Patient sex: F
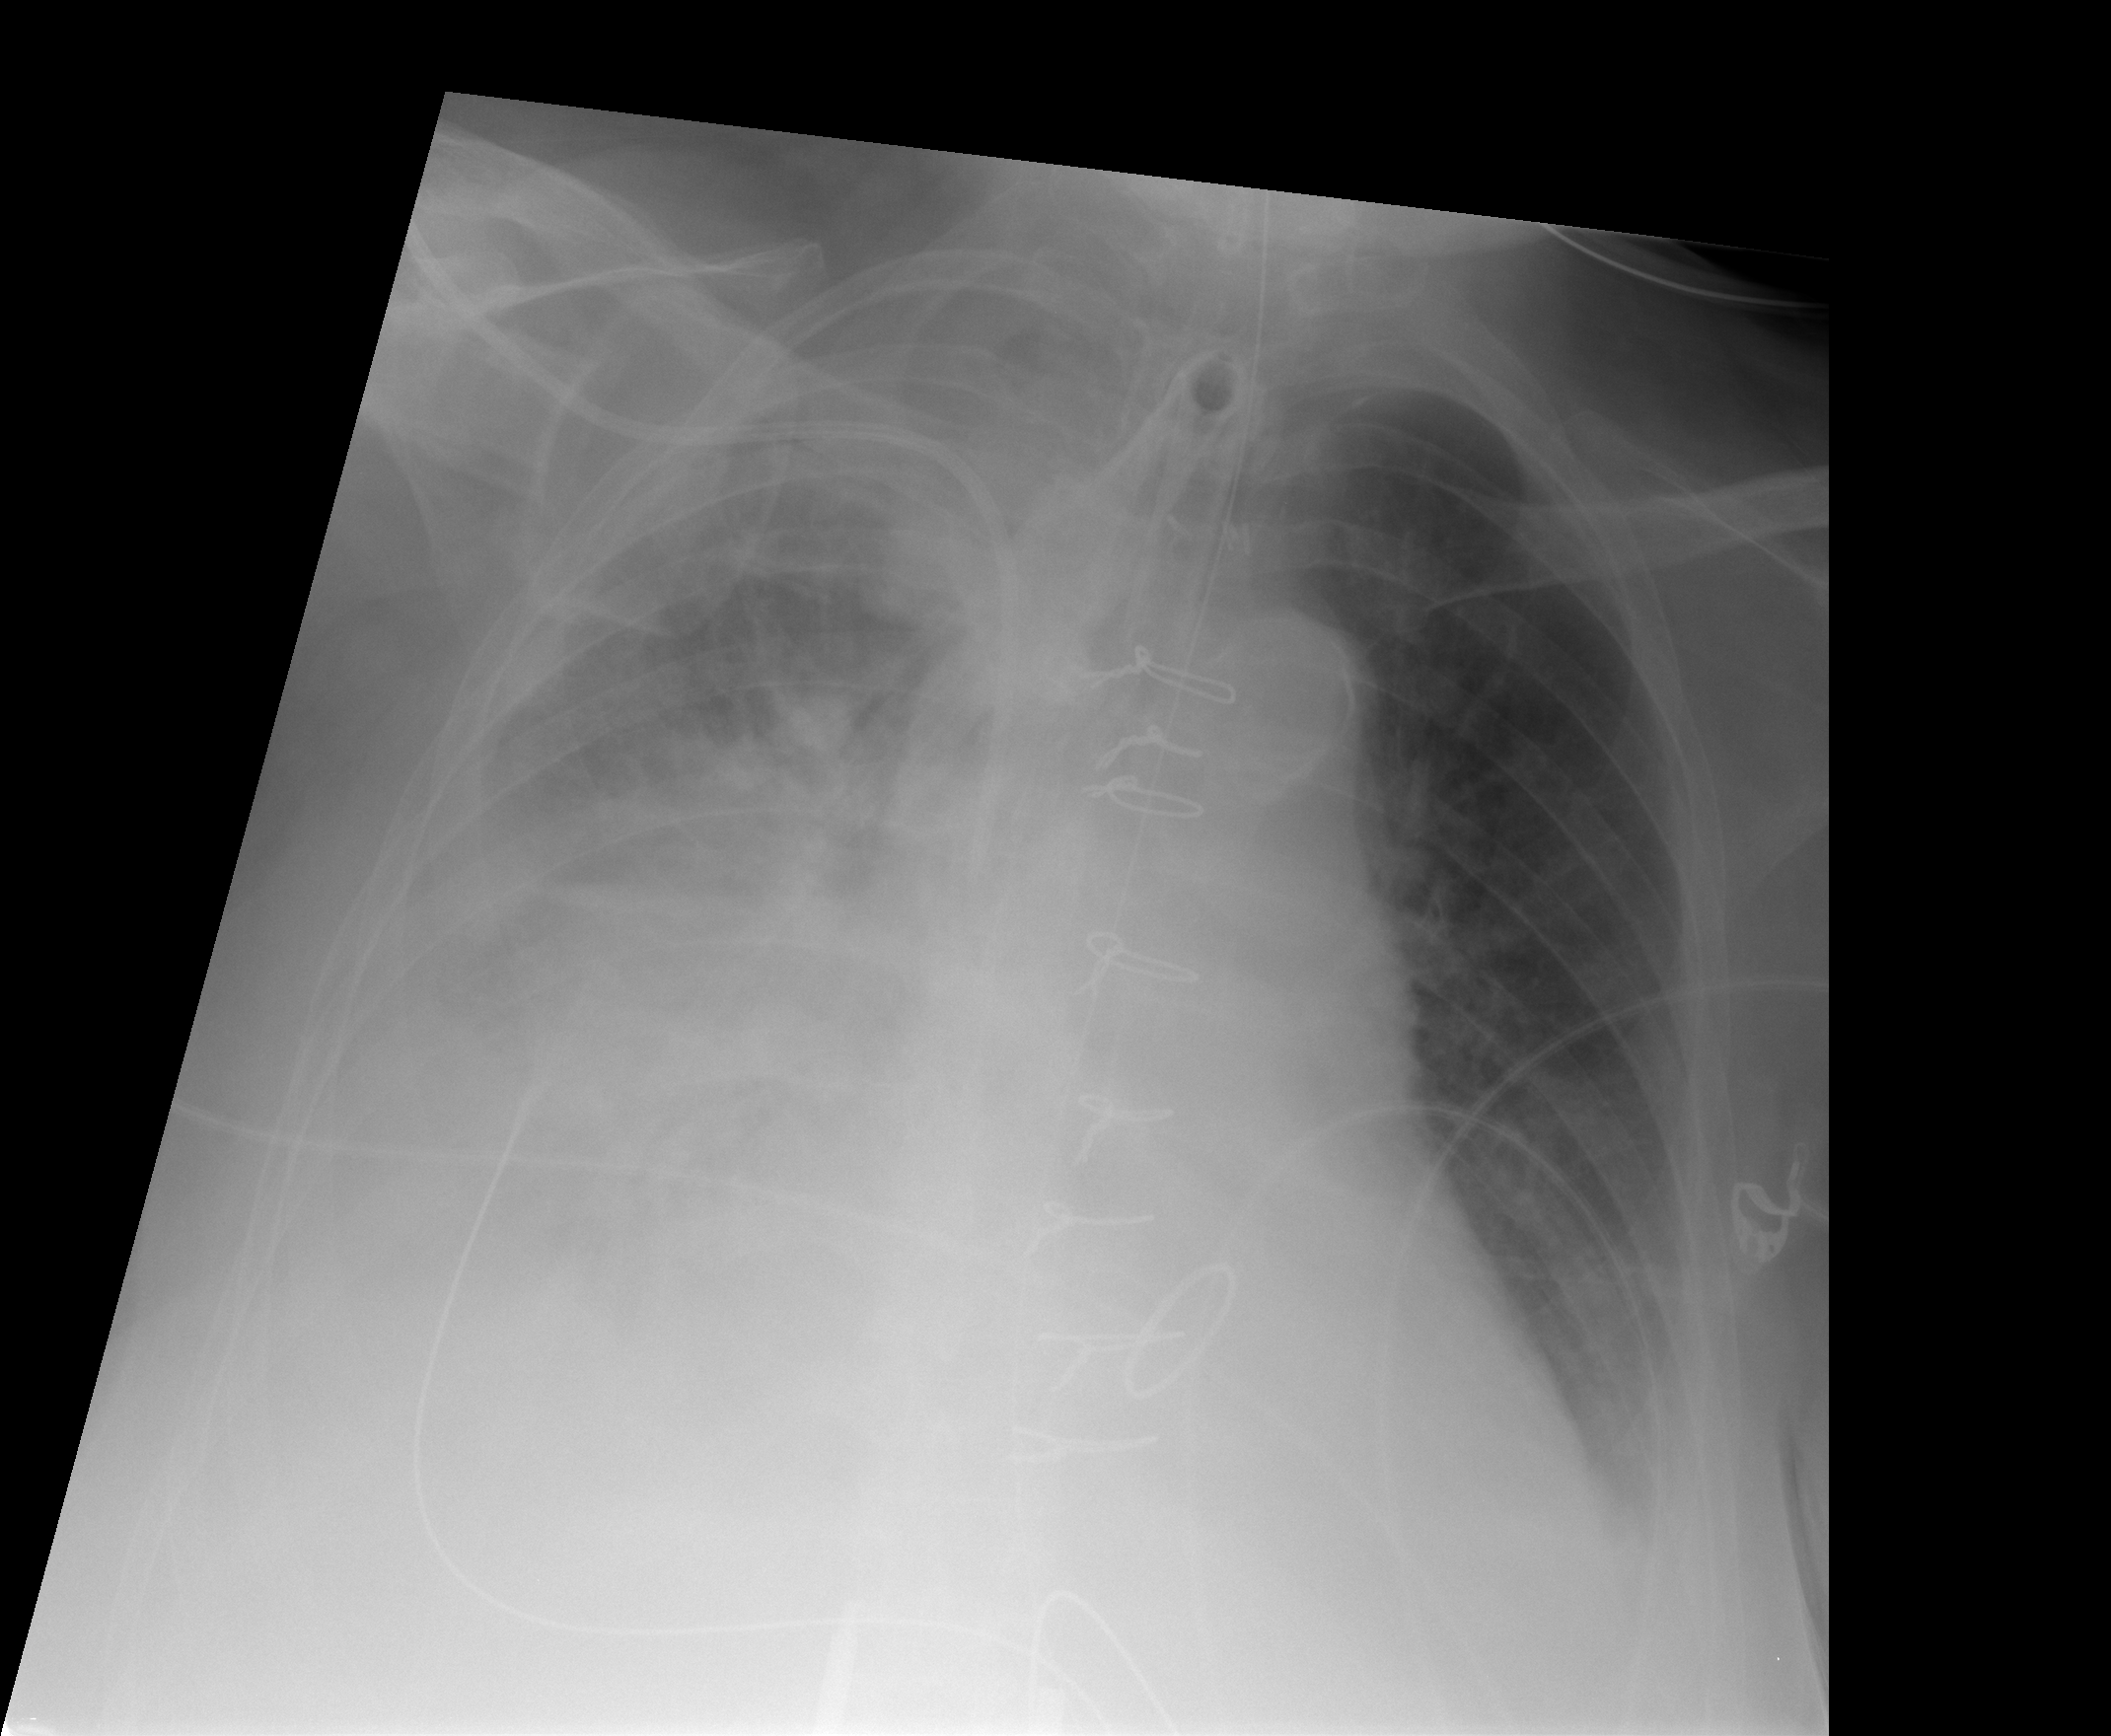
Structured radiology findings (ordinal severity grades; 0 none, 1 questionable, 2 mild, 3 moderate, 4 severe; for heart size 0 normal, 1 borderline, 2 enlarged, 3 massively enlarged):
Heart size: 2
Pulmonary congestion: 0
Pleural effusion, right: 3
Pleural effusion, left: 2
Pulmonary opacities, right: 3
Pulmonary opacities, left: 0
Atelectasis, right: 3
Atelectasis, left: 1